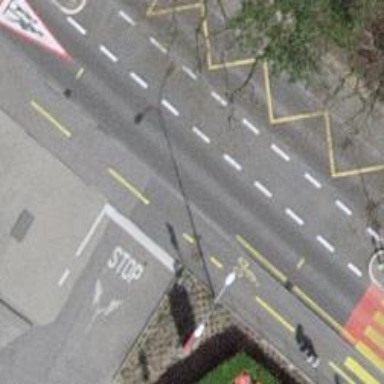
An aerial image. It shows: Tertiary road with sidewalk on the left and cycle track on the left.